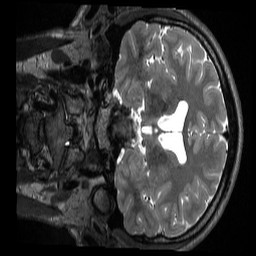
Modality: T2w
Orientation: coronal
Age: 25
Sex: male